Interaction volume radius: 10 \u00c5
Interaction volume height: 20 \u00c5
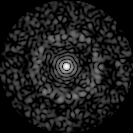
Disorder parameter: 0.8371